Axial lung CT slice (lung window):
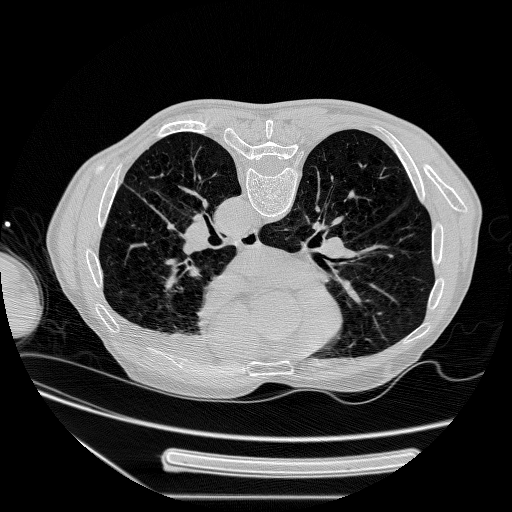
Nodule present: no